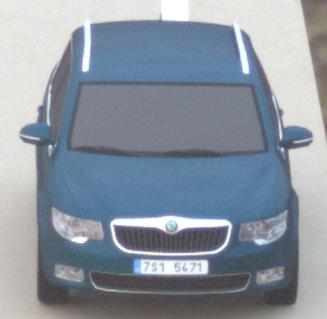
Make: Skoda
Model: Superb Combi 1.4 TSI
Detailed model: Superb (II) Combi
Model produced from: 2010/01
Model produced until: 2011/10
Doors: 5
Color: blue
Road condition: dry road
Daytime: sunrise or sunset
Contrast: low contrast